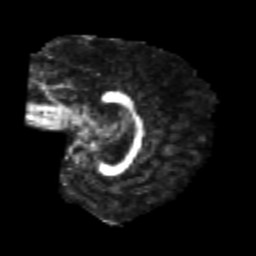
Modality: FA
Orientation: sagittal
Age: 22
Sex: female
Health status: healthy
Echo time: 0.074 s